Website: bh-photo
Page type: account-selection
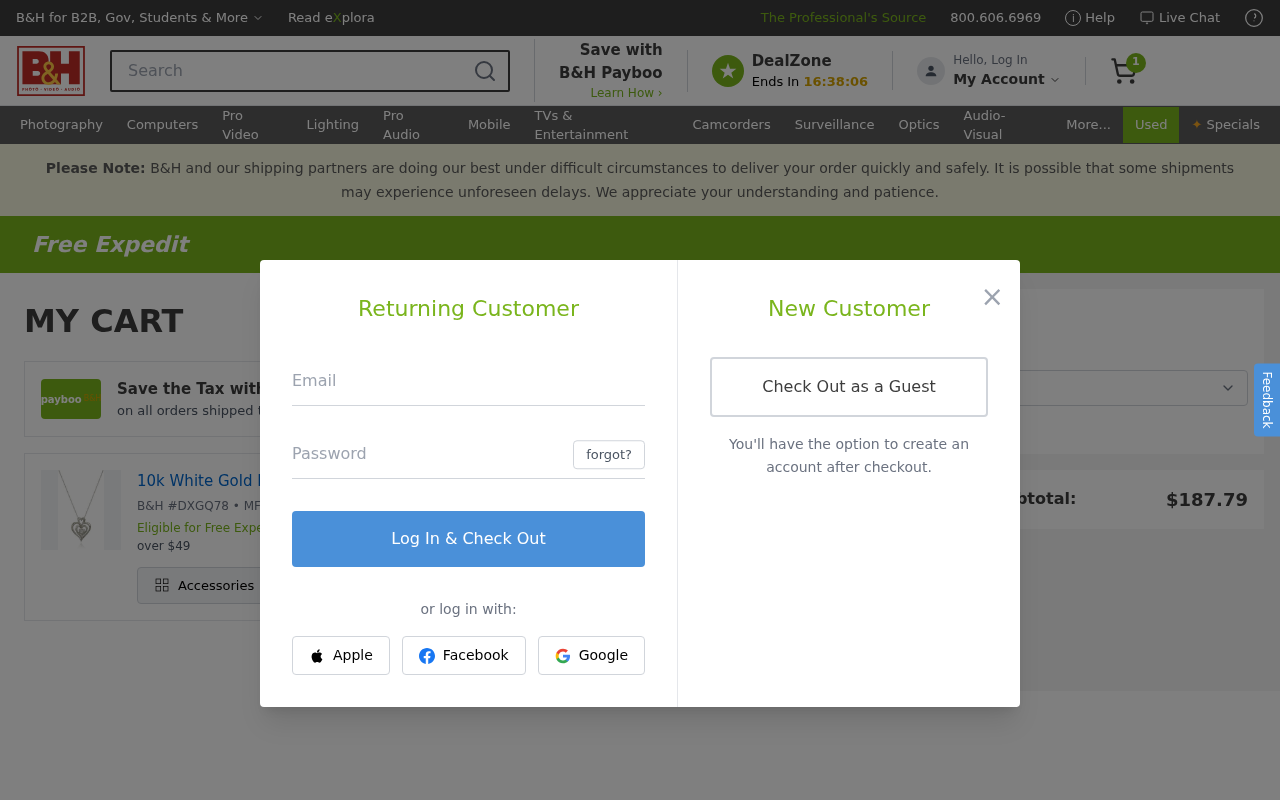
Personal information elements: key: PII_EMAIL
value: ahawkins@gmail.com
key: PII_POSTCODE
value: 92111
Product elements: key: PRODUCT1_NAME
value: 10k White Gold Diamond Heart Pendant Necklace (1/4 cttw, I-J Color, I2-I3 Clarity), 18"
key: PRODUCT1_QUANTITY
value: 1
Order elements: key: ORDER_NUM_ITEMS
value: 1
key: ORDER_SUBTOTAL
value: $187.79
Search elements: key: HEADER_SEARCH
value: Search
Other elements: key: BH_ITEM_NUMBER
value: DXGQ78
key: MFR_NUMBER
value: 80285Z